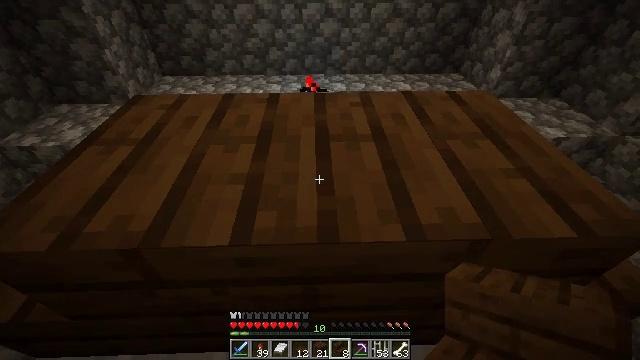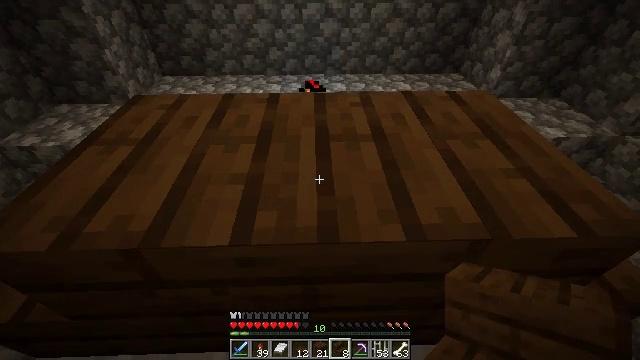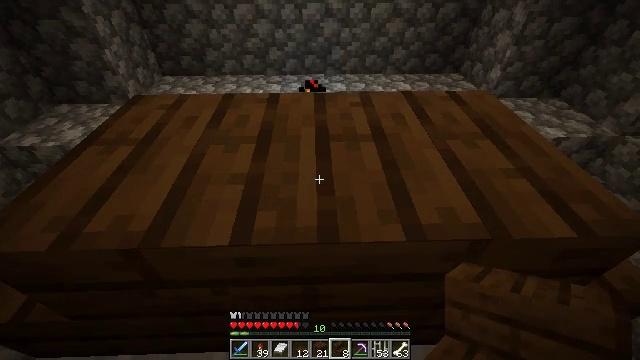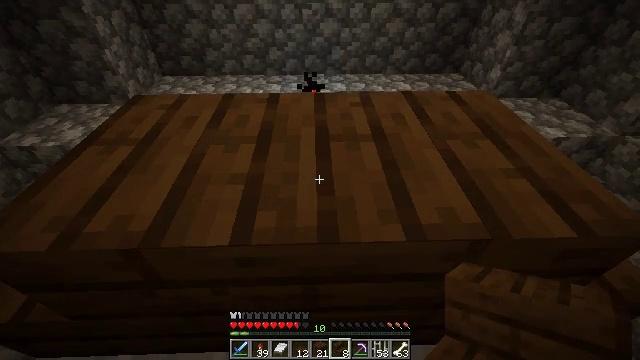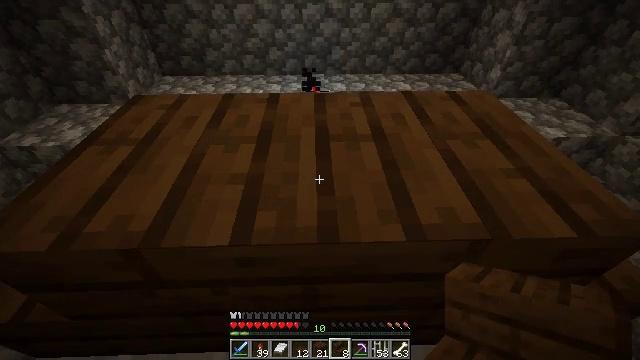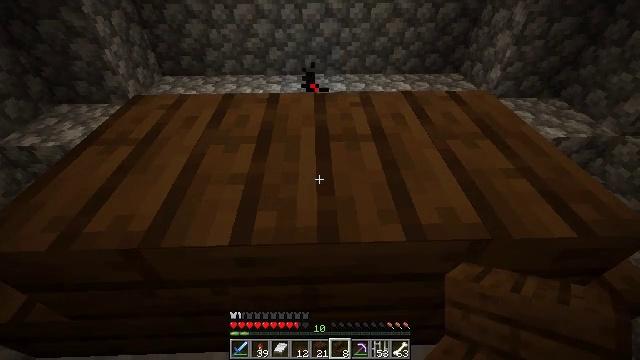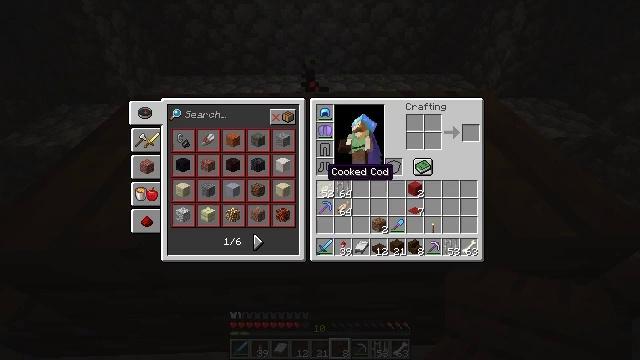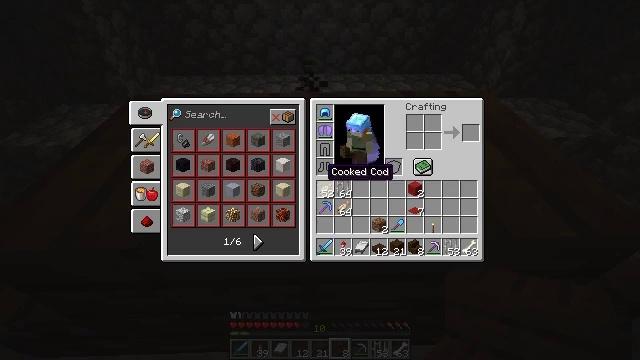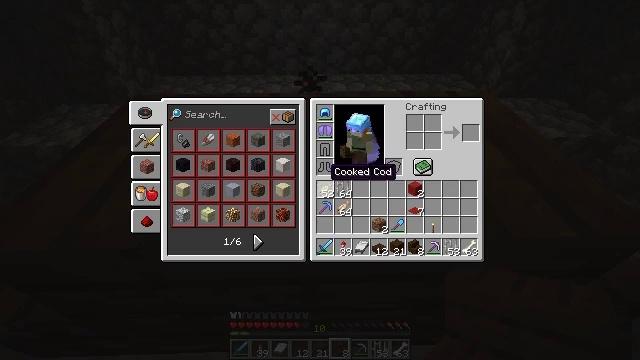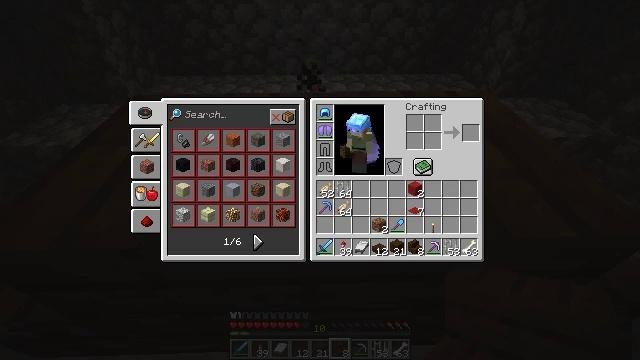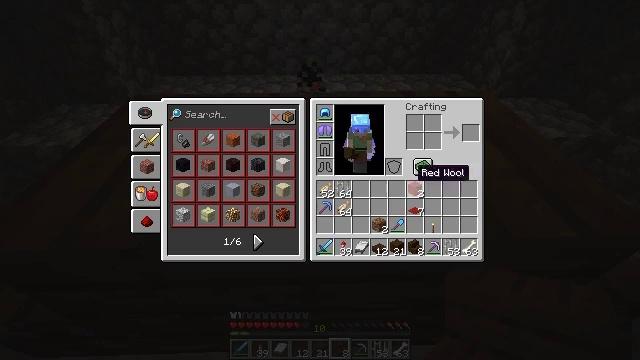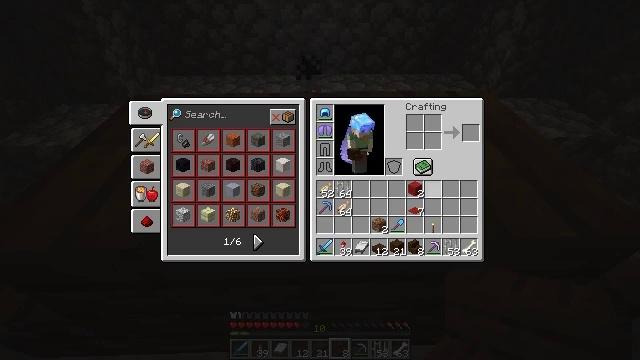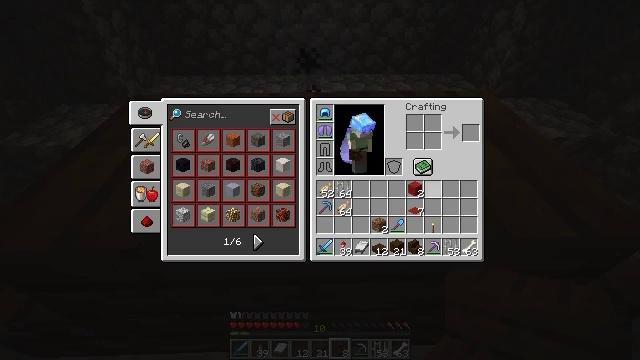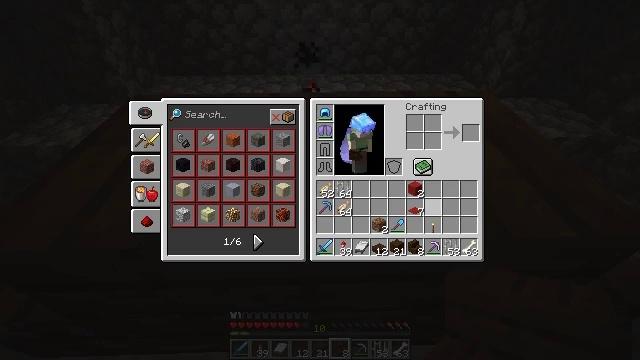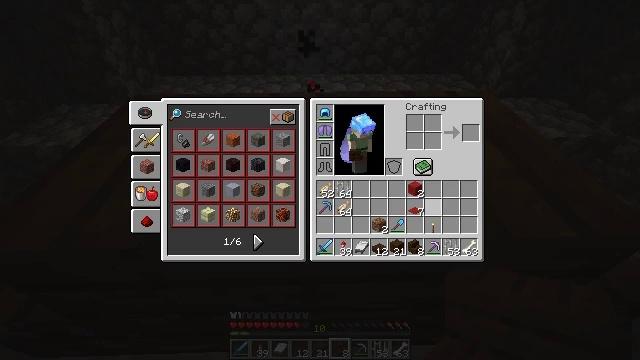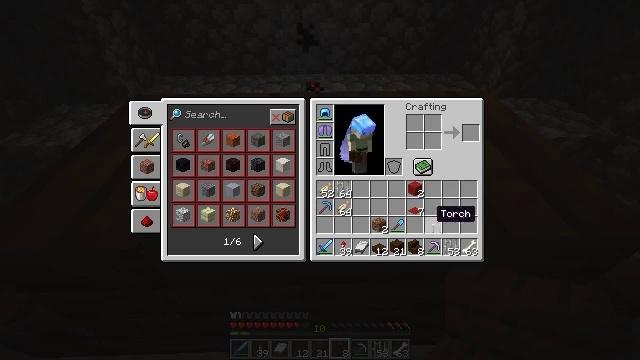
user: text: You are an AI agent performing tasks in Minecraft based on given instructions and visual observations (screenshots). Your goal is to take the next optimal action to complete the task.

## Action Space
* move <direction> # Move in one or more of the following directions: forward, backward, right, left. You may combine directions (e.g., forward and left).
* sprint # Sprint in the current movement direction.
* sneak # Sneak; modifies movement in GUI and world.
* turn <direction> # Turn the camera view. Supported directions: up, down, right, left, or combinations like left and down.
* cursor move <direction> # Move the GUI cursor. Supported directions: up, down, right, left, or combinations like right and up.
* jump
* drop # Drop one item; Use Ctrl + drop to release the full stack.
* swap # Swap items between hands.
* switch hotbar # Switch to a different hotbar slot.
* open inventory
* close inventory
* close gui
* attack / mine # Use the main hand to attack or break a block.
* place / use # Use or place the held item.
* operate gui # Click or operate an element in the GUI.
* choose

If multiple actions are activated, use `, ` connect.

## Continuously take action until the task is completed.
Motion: motion action
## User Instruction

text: Retrieve dark oak planks for building.
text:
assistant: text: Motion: no_op
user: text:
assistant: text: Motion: no_op
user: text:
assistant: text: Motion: no_op
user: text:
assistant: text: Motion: no_op
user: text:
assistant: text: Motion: no_op
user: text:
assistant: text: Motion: open inventory
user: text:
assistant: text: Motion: open inventory
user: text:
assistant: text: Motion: no_op
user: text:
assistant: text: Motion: cursor move right
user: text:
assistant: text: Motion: cursor move right
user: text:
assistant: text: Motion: cursor move right
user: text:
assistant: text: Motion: no_op
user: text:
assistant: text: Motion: sneak, cursor move down
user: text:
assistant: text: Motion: sneak, cursor move down
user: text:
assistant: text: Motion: sneak, cursor move down
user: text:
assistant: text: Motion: sneak
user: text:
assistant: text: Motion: sneak, cursor move down
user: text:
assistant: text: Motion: sneak
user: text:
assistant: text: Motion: sneak
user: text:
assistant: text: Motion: sneak
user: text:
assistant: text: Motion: sneak
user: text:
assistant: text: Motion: sneak
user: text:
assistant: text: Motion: sneak, choose
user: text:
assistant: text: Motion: sneak, choose
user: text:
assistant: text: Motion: sneak, cursor move left and up
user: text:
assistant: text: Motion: sneak, cursor move up
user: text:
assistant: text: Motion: sneak
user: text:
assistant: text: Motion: sneak
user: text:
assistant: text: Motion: sneak
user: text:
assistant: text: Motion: sneak